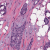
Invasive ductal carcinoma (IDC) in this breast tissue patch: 0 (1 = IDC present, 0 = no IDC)